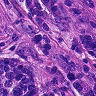
Metastatic tissue present: yes